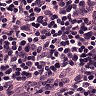
Metastatic tissue present: no